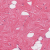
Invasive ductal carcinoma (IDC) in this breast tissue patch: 0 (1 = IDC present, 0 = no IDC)